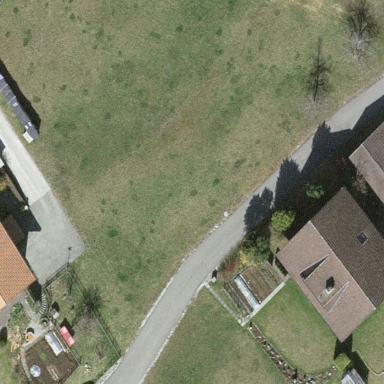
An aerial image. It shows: Simple house.